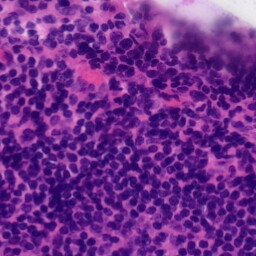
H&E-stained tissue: Tonsil